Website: home-depot
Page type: stored-credit-cards
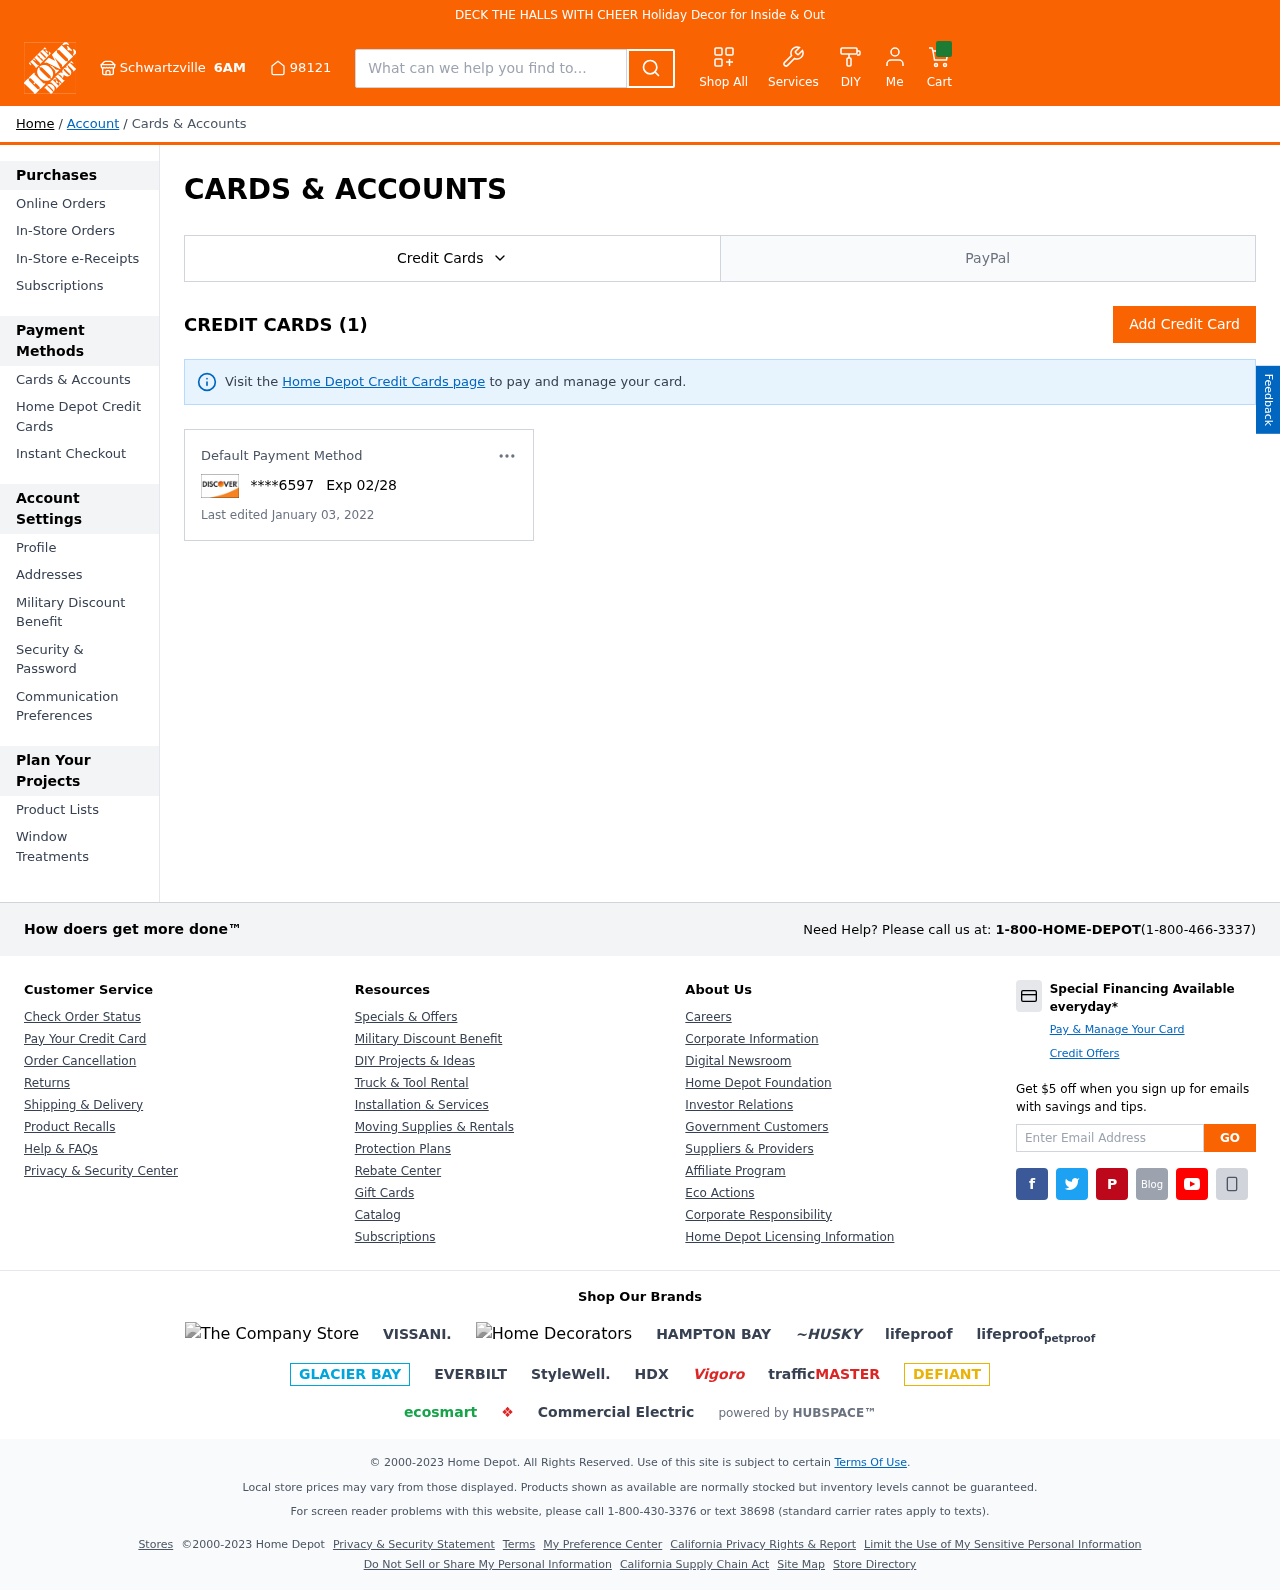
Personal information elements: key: PII_CARD_EXPIRY
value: Exp 02/28
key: PII_CARD_LAST4
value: ****6597
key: PII_CITY
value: Schwartzville
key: PII_POSTCODE
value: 98121
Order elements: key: ORDER_DATE
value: January 03, 2022
Search elements: key: HEADER_SEARCH
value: What can we help you find to...